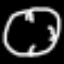
Label: clock